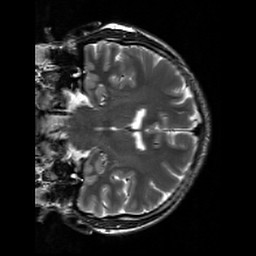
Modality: T2w
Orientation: coronal
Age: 24
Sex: male
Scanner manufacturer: siemens
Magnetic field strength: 3 T
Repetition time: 7 s
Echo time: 0.09 s